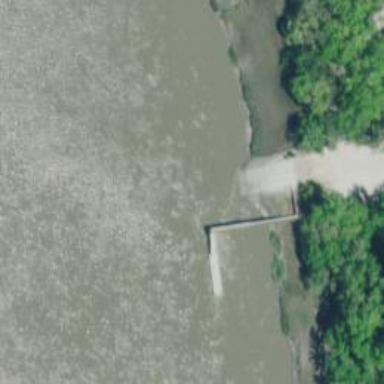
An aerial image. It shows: Man-made pier.